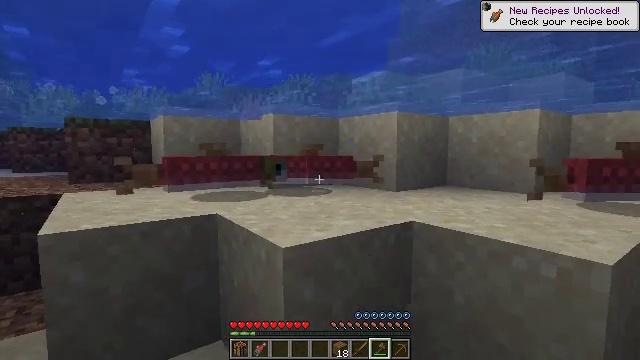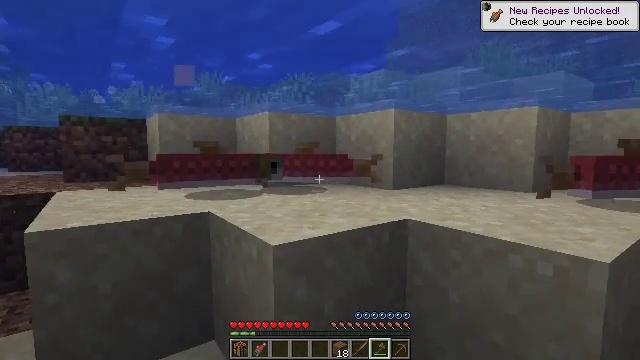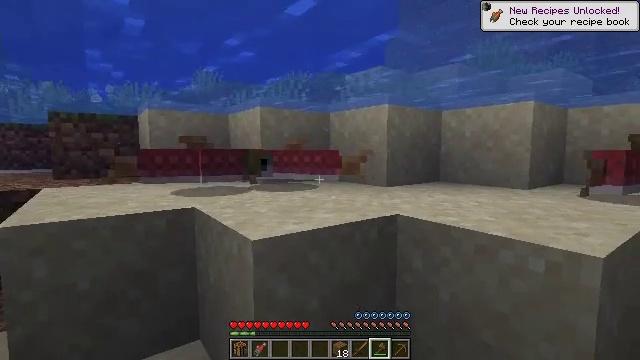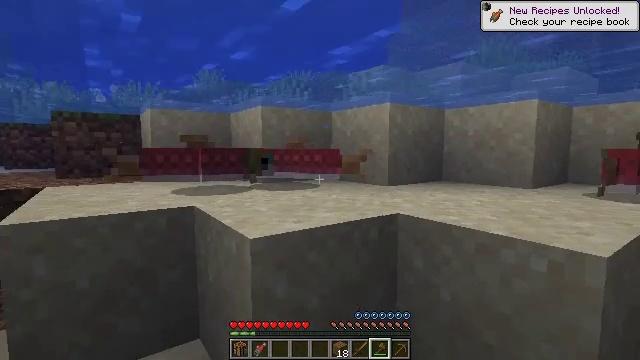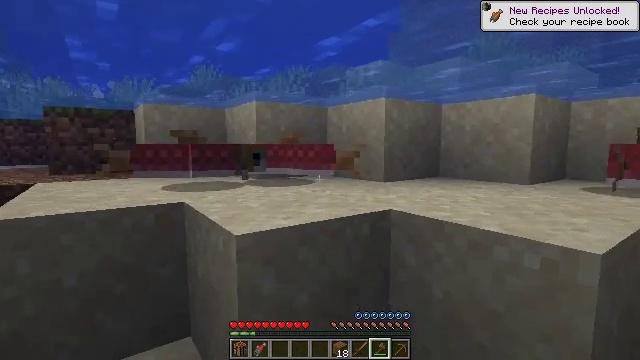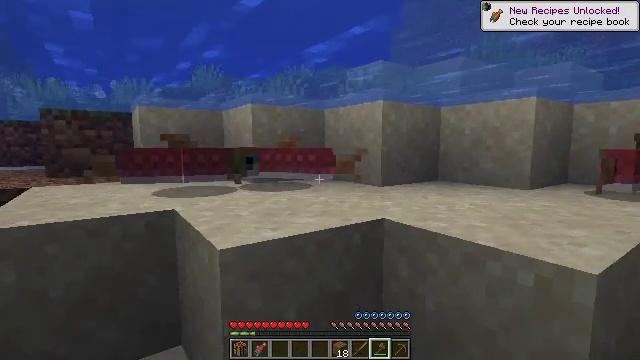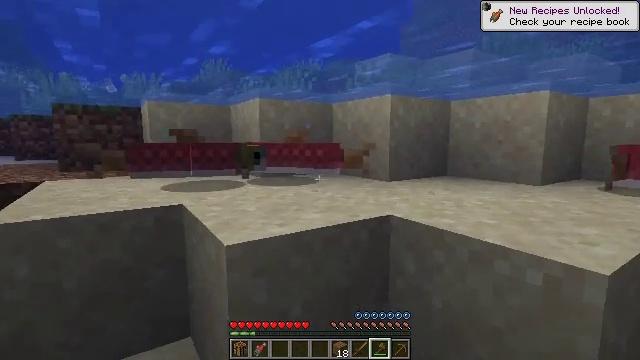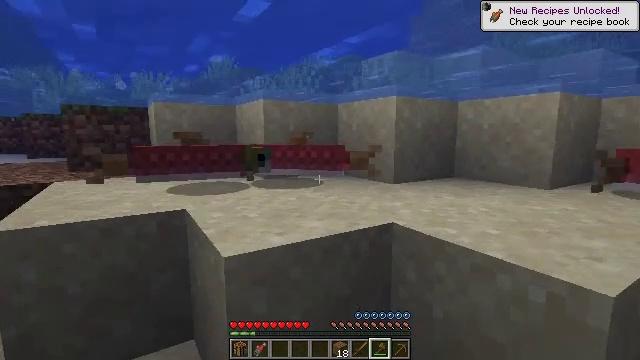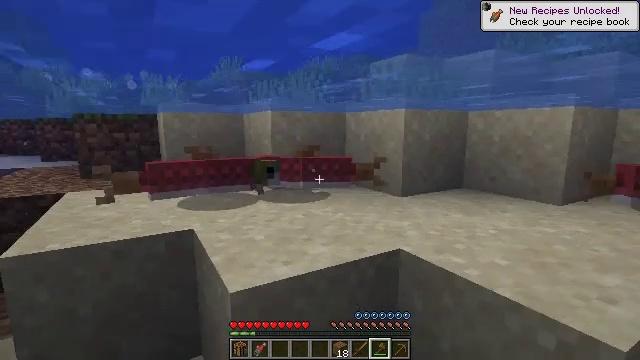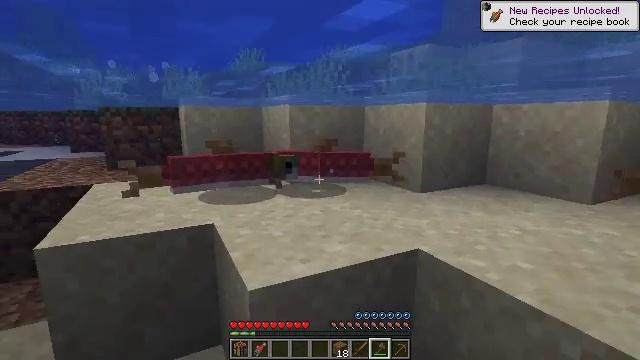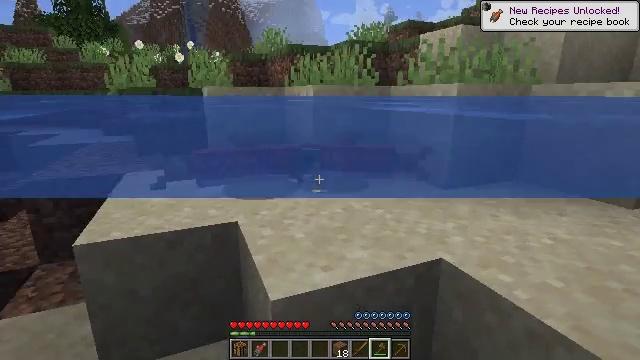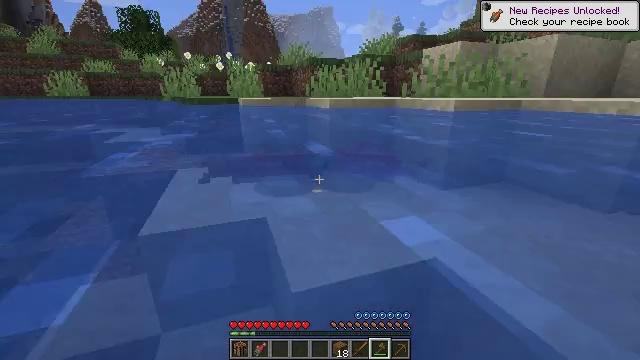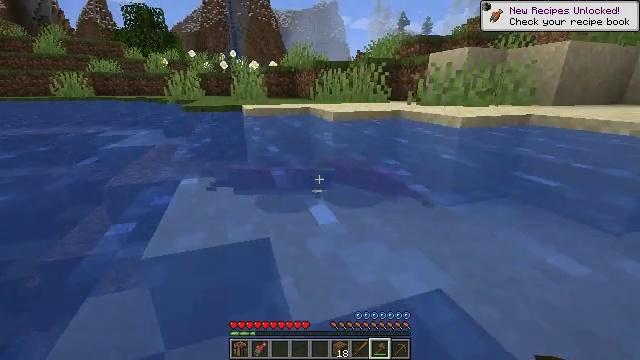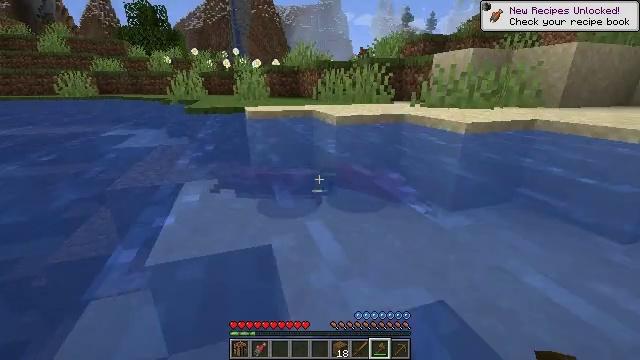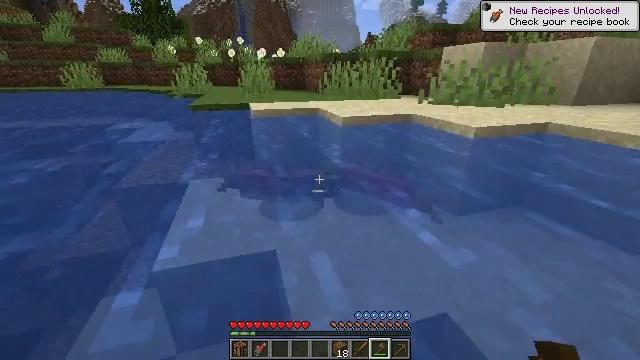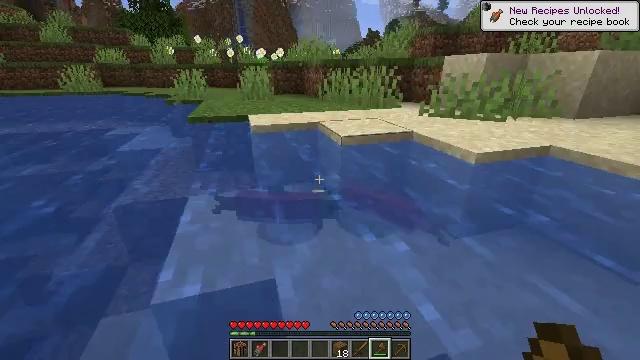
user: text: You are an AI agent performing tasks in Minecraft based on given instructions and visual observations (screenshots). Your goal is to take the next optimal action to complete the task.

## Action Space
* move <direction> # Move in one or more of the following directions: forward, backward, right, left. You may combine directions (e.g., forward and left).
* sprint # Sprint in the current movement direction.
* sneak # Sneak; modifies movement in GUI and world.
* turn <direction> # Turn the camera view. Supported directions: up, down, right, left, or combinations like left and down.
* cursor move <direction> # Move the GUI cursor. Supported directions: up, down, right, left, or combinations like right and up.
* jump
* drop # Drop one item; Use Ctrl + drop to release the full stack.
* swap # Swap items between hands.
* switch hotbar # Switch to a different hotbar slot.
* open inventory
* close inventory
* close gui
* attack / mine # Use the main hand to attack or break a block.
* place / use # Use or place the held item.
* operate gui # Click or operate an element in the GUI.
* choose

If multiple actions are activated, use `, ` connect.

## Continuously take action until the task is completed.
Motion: motion action
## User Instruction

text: Hunt a salmon.
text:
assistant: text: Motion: move forward, attack / mine
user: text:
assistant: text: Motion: move forward
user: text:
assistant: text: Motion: move forward
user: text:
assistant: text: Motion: move forward, jump
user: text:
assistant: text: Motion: move forward, jump
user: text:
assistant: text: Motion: move forward, turn left and down, jump
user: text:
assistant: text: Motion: move forward, turn left, jump
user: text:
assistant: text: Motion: move forward, turn left, jump
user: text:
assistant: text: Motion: move forward, turn left and down, jump
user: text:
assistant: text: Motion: move forward, turn left and down, jump
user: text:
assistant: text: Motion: move forward, turn left and down, jump
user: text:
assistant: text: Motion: move forward, jump
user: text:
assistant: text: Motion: move forward, jump
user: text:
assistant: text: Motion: move forward, turn left and down, jump
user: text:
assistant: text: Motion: move forward, jump
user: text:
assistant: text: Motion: move forward, turn down
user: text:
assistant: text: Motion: move forward, turn down
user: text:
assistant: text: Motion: move forward, turn down
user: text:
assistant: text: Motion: move forward, turn down
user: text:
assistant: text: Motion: move forward, turn down
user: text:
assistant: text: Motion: move forward, turn left and down
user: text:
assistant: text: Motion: no_op
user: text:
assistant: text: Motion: no_op
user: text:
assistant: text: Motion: no_op
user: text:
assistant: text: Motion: attack / mine
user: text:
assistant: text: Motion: attack / mine
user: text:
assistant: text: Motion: attack / mine
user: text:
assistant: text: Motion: no_op
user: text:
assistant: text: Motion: no_op
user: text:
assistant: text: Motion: no_op